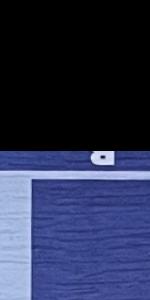
Label: Empty